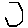
Label: hexagon